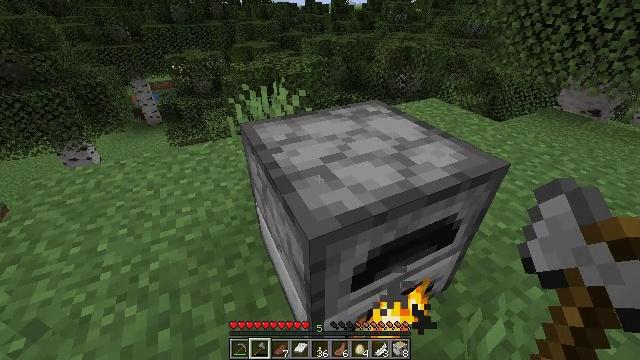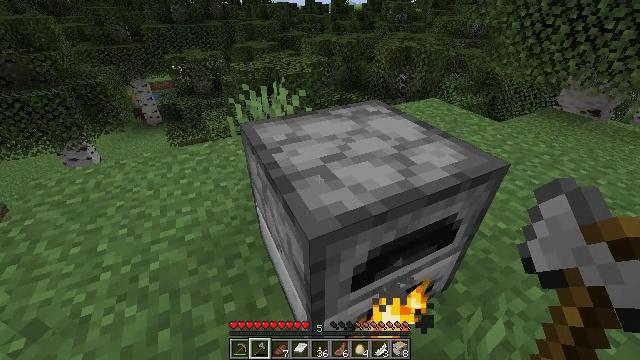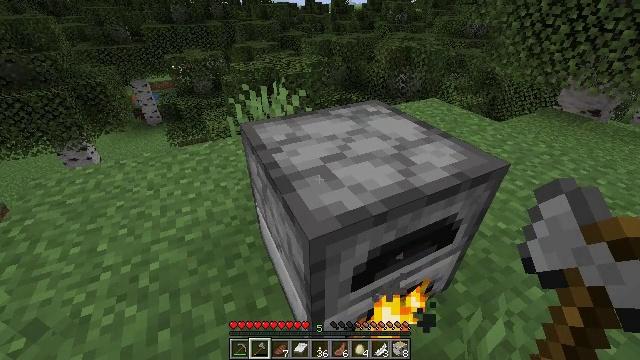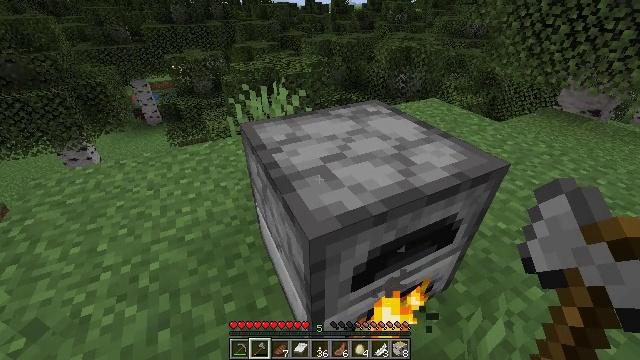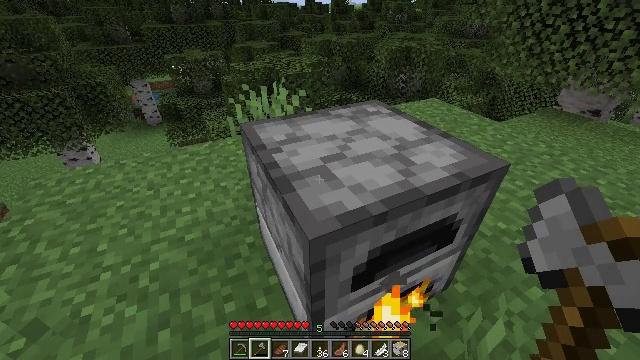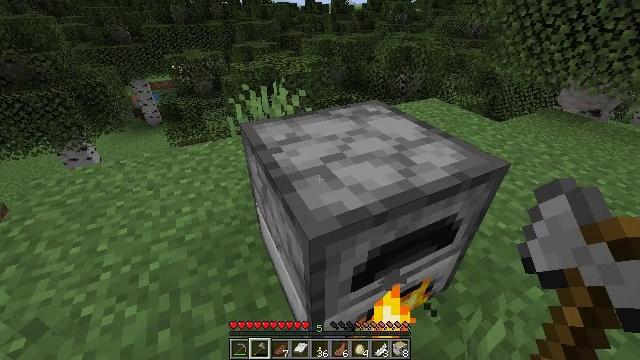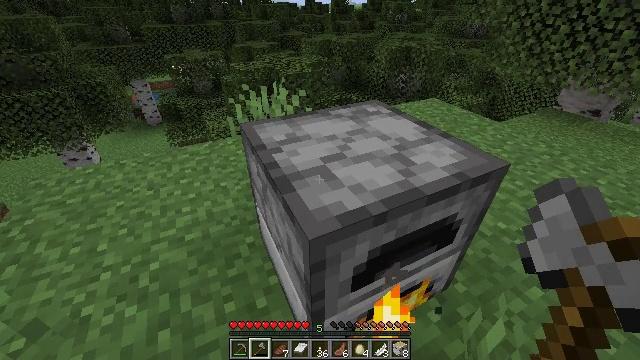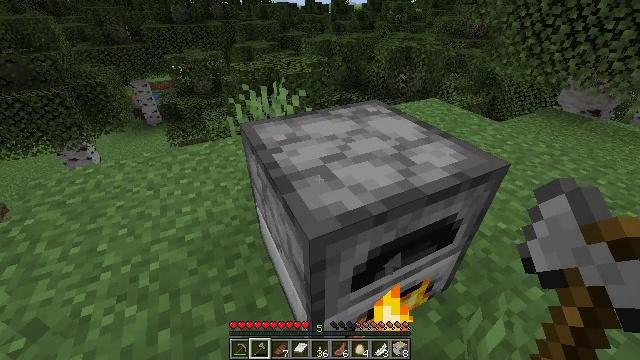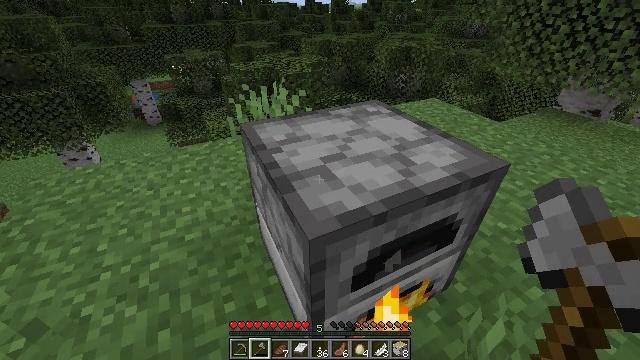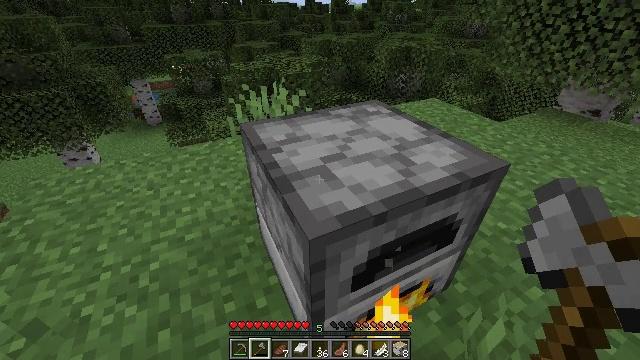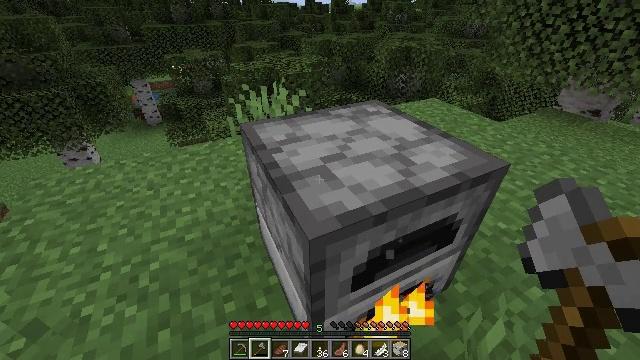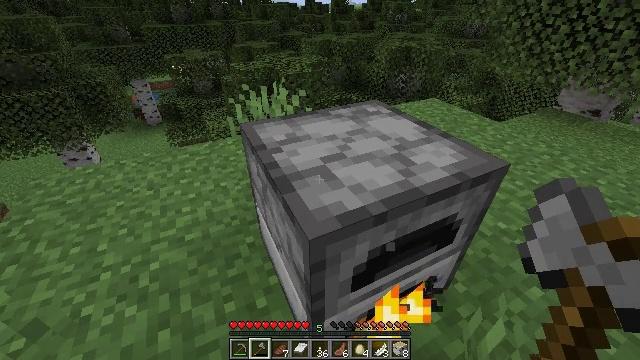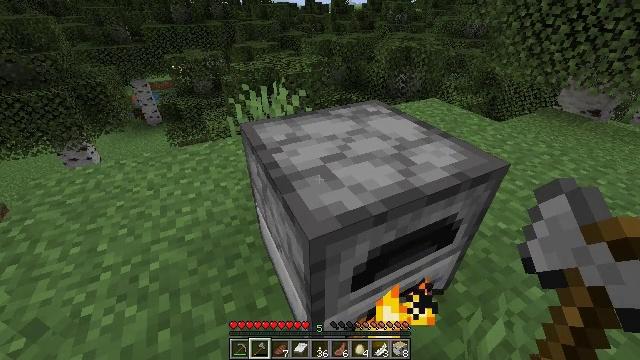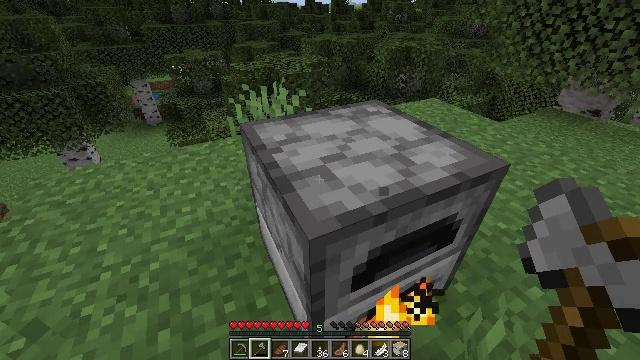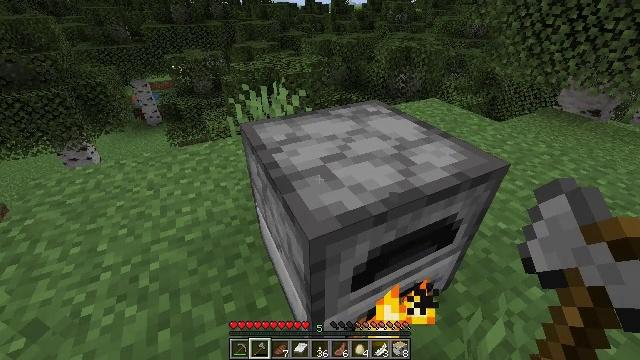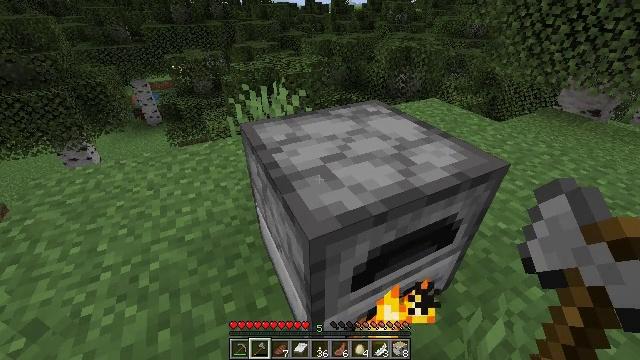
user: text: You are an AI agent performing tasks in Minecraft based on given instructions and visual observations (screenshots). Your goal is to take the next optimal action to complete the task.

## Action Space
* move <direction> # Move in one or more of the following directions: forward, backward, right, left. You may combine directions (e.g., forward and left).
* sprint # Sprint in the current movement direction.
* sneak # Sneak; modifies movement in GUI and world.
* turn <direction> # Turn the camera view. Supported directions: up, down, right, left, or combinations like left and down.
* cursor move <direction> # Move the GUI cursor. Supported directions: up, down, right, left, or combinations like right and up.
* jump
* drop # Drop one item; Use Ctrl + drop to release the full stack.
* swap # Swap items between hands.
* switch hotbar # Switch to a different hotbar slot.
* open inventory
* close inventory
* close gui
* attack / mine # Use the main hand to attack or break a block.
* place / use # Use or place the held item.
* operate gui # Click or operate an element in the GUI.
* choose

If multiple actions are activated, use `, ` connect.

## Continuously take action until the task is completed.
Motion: motion action
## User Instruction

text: Use a furnace to make cooked chicken.
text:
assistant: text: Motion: no_op
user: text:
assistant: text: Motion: no_op
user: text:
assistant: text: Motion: no_op
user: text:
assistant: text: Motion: no_op
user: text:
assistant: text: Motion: no_op
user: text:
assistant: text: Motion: no_op
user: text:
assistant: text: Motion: no_op
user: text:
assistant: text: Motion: no_op
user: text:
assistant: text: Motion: no_op
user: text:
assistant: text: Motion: no_op
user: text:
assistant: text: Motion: no_op
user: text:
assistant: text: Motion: no_op
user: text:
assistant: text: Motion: no_op
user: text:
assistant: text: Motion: no_op
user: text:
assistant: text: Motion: no_op
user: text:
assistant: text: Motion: no_op
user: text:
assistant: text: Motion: no_op
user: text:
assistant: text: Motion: no_op
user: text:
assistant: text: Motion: no_op
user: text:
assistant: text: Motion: no_op
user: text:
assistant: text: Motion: no_op
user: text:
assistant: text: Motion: no_op
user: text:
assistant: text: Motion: no_op
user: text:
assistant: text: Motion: no_op
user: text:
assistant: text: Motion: no_op
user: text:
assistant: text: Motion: no_op
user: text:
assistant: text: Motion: no_op
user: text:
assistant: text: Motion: no_op
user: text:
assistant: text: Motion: no_op
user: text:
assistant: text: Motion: no_op